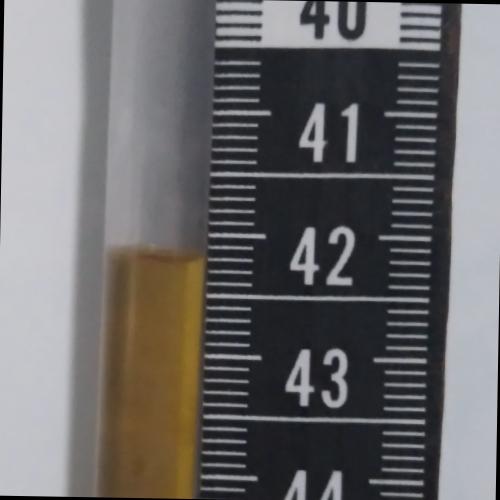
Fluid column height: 42.2 cm